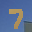
Label: 7